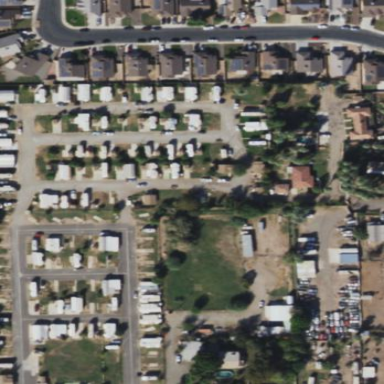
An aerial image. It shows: Caravan site for tourism.